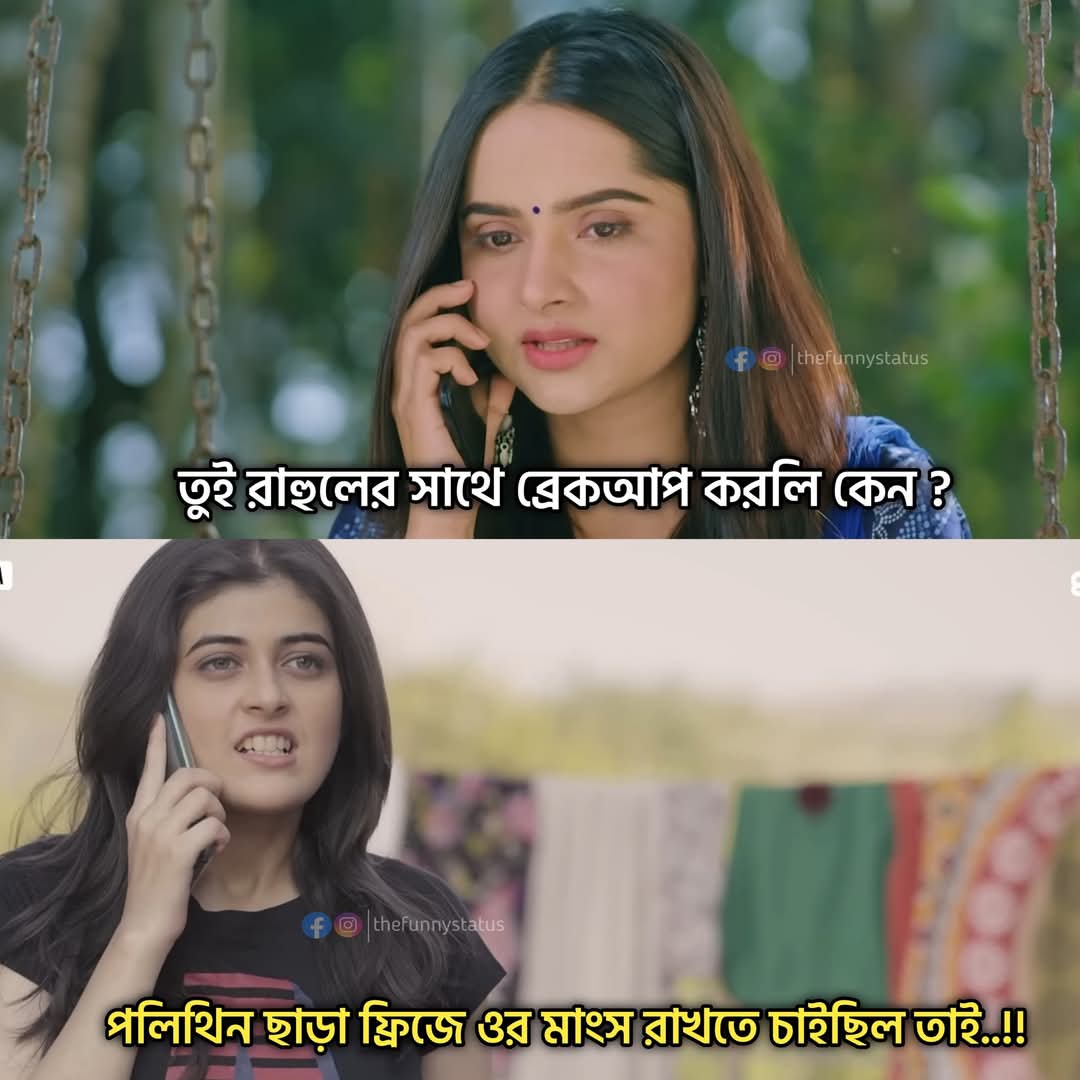
Text: তুই রাহুলের সাথে ব্রেকআপ করলি কেন?
পলিথিন ছাড়া ফ্রিজে ওর মাংস রাখতে চাইছিল তাই..!!
Label: Non Hate